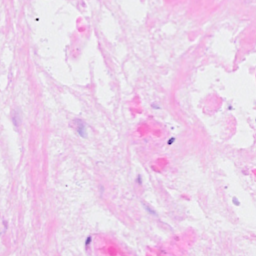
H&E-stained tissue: Breast